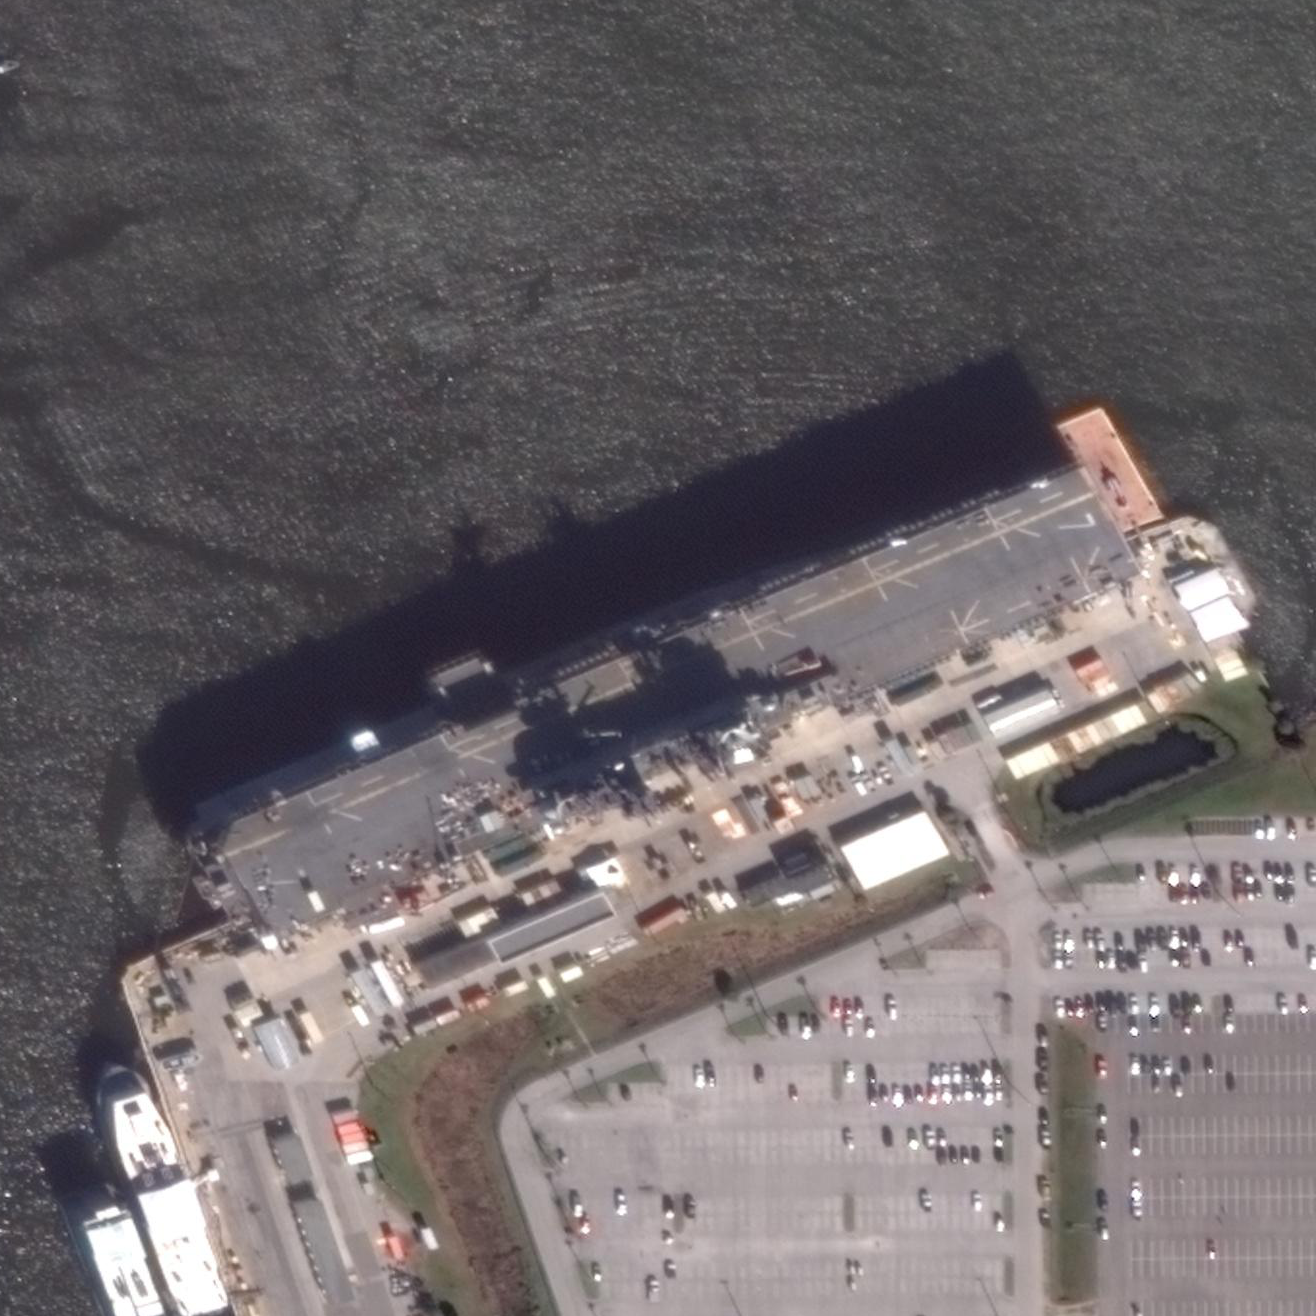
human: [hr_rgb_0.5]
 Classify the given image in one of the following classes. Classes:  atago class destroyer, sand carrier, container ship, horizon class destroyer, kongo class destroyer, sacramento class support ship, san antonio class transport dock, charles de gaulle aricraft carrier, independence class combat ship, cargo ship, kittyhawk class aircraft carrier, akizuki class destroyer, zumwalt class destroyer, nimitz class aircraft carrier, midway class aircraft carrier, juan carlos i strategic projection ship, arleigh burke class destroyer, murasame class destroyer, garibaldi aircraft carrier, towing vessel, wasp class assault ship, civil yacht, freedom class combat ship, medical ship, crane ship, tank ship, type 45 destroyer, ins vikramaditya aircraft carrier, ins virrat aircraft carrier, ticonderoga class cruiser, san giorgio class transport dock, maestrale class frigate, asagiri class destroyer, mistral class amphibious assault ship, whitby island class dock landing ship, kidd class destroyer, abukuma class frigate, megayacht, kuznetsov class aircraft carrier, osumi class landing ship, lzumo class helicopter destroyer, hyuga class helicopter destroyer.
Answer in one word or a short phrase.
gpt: Wasp class assault ship